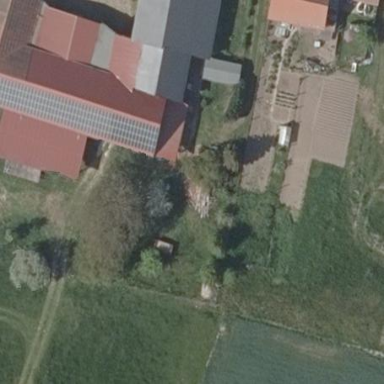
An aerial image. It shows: Farm auxiliary building with gabled roof.